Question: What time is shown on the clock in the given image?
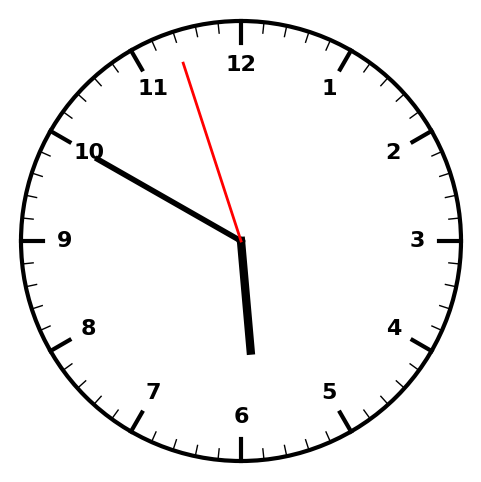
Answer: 05:49:57